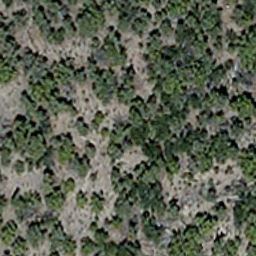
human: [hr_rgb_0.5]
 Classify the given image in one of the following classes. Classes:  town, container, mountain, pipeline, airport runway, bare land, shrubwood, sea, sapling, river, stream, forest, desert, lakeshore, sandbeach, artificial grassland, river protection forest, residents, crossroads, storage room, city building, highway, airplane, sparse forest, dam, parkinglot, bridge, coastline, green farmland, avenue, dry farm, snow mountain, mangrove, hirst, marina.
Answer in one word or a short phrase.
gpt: sparse forest